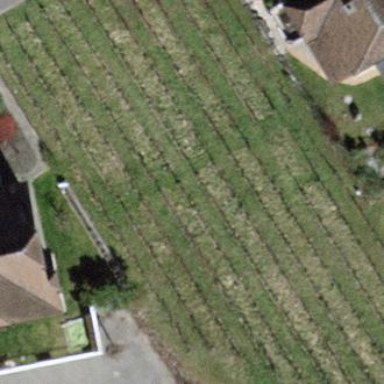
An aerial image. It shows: Beautiful vineyard in the countryside.